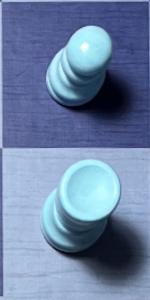
Label: Rook_White